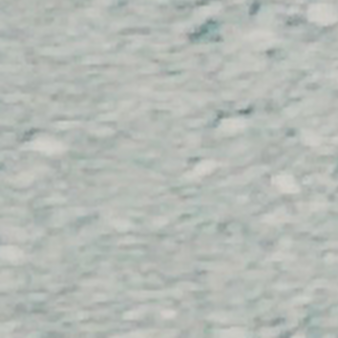
Label: other